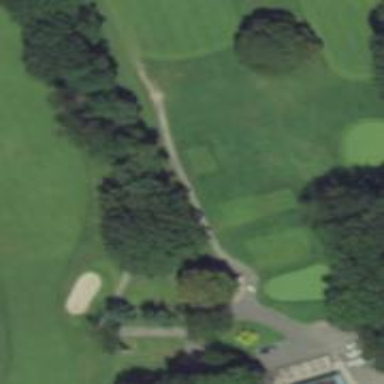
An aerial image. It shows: Path used for both walking and golf.